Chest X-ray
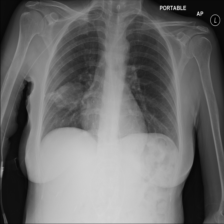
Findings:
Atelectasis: negative
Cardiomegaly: negative
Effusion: negative
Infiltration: negative
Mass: negative
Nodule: negative
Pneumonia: negative
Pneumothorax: negative
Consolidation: negative
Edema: negative
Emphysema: negative
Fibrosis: negative
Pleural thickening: negative
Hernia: negative